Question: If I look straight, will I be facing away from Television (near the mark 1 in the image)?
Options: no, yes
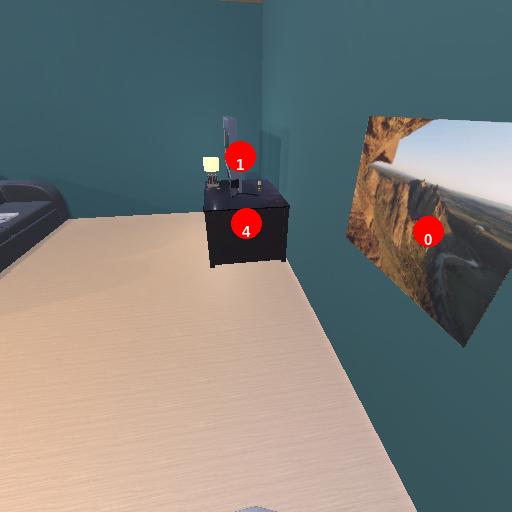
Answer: no